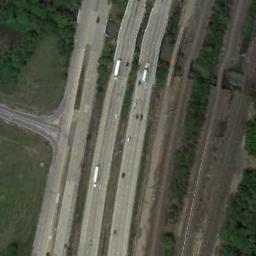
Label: freeway